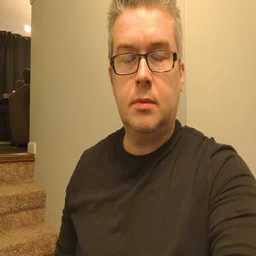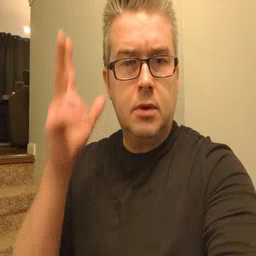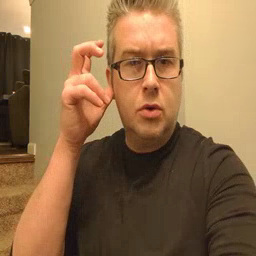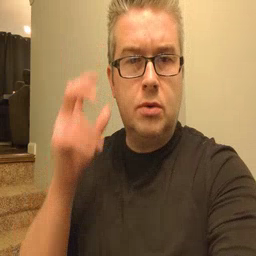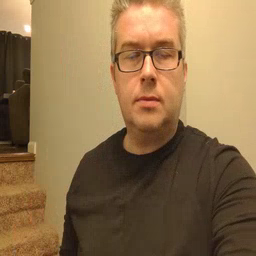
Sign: hear